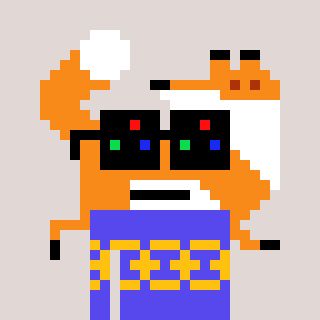
a pixel art character with square black sunglasses, a fox-shaped head and a computerblue-colored body on a warm background